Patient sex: F
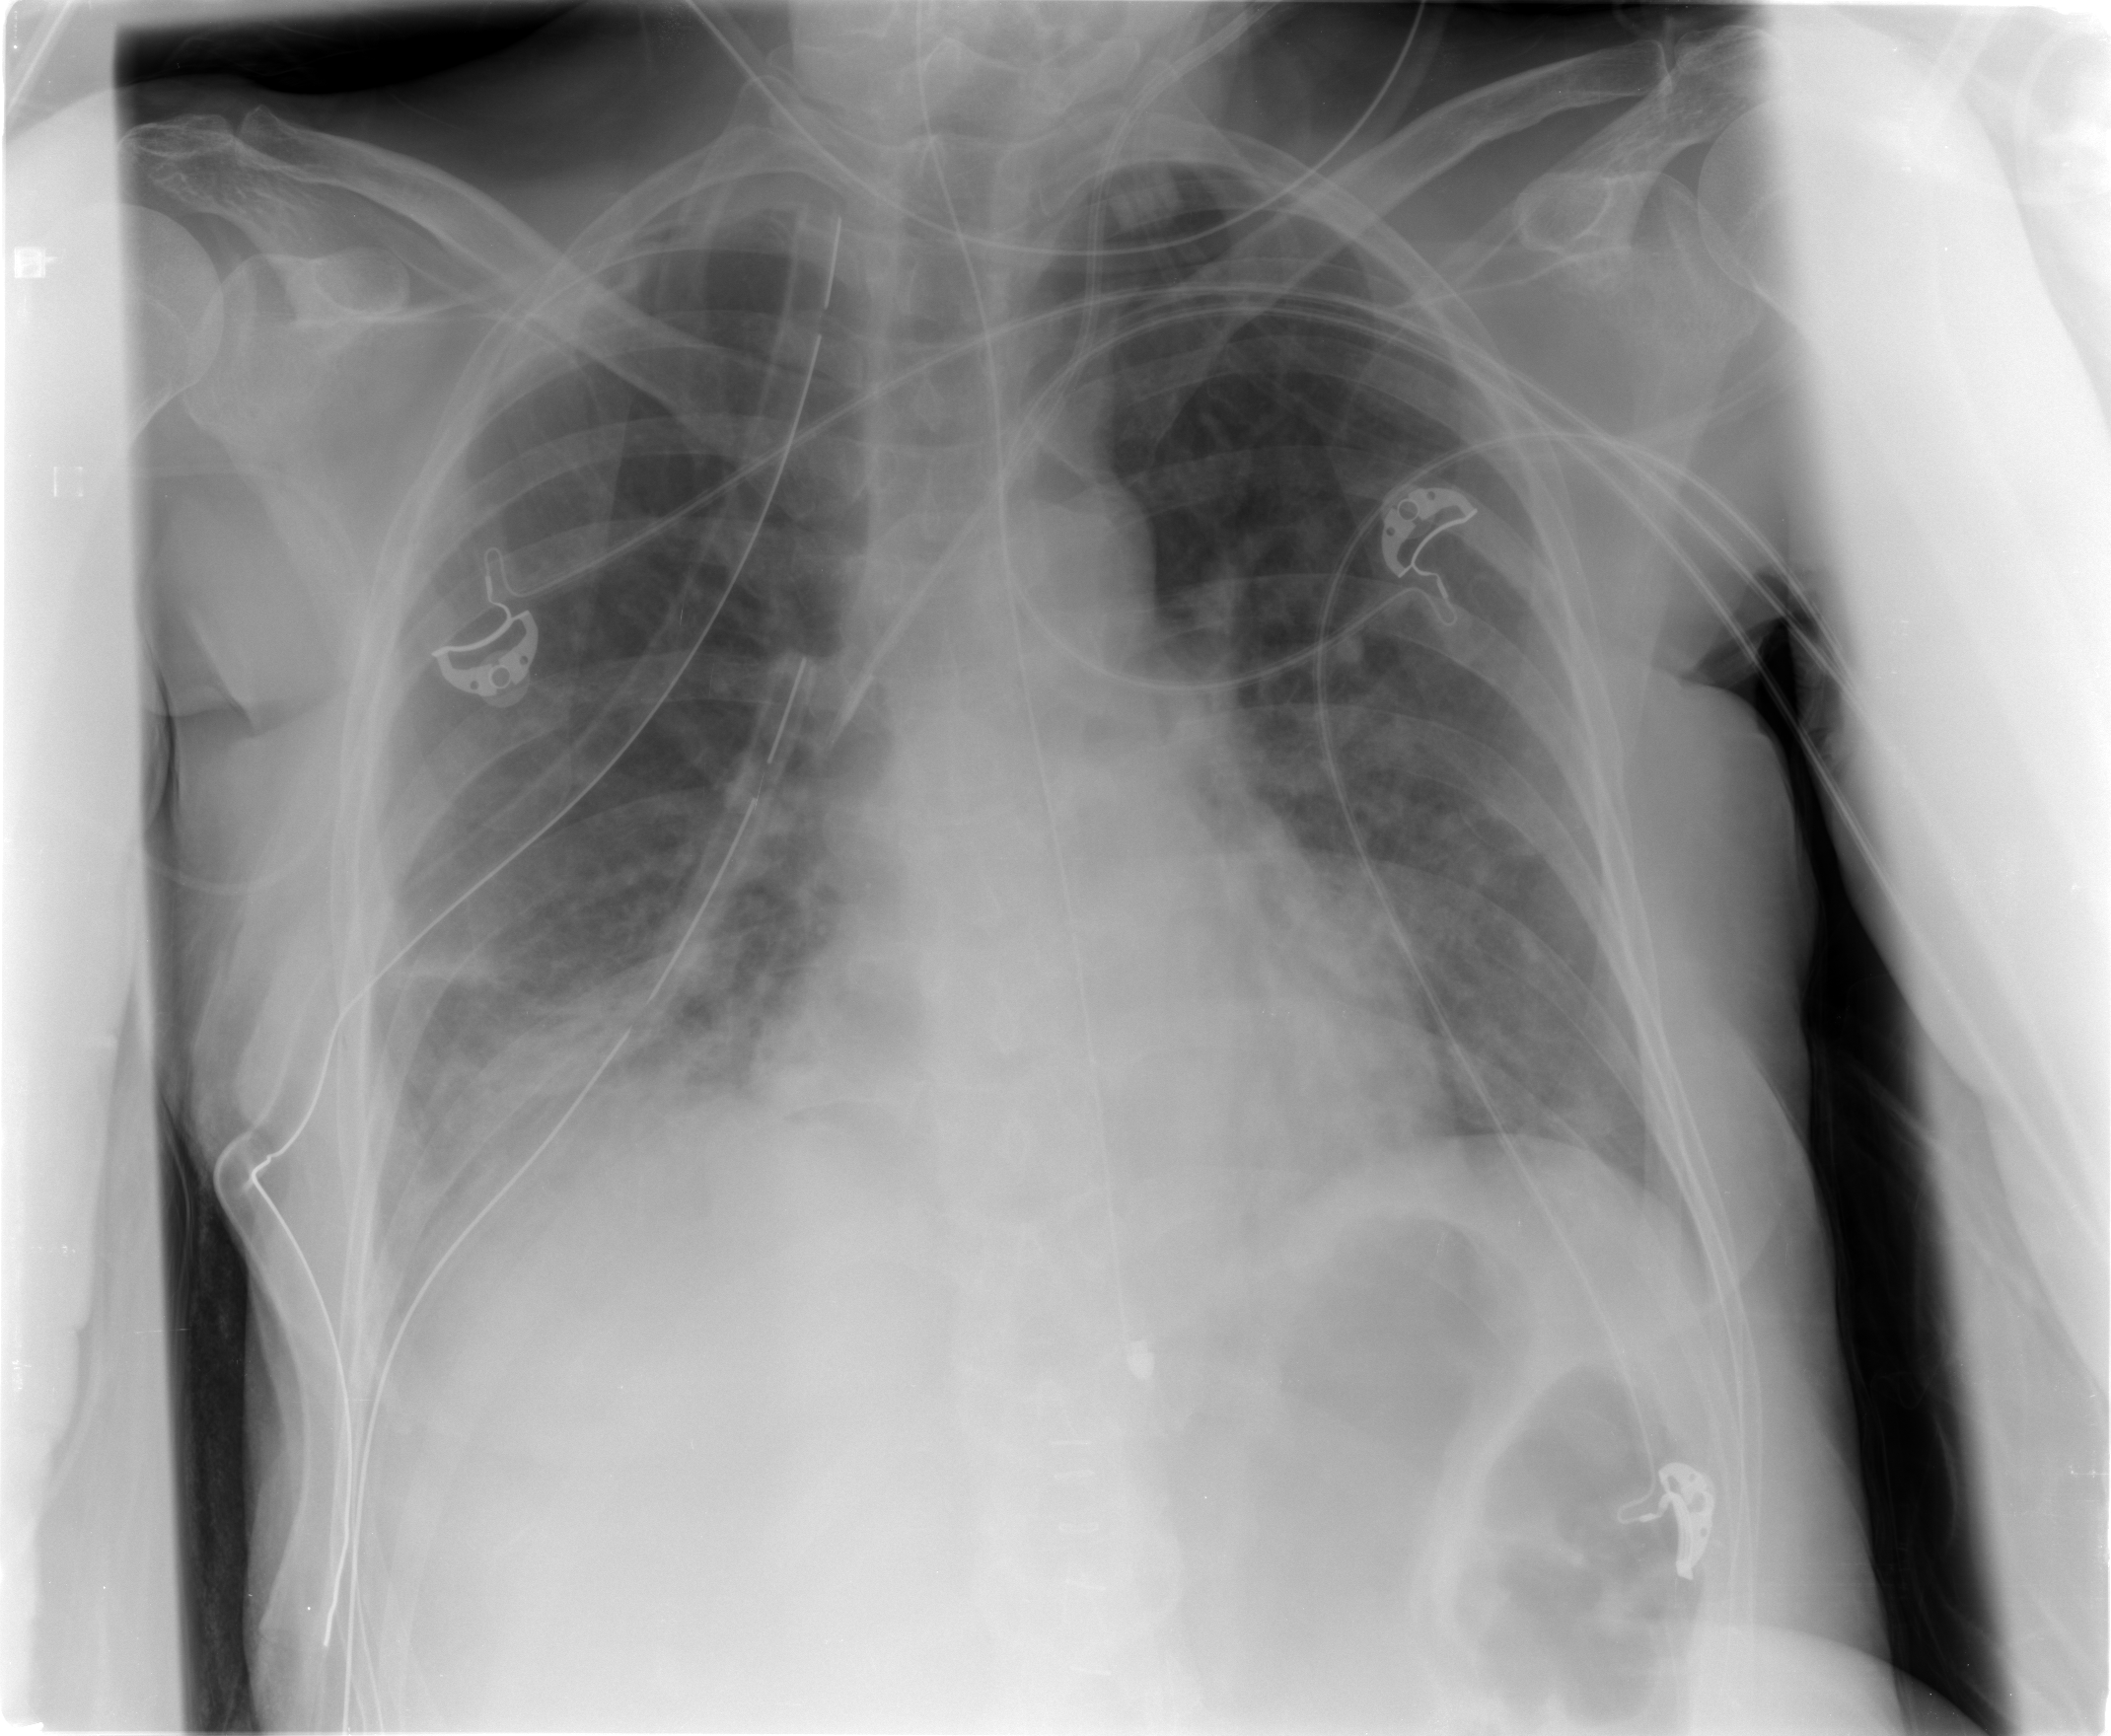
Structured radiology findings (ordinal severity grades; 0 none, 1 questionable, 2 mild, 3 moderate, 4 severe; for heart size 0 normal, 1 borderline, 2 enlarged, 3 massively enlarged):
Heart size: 0
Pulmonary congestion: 2
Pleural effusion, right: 2
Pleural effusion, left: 0
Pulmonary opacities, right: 2
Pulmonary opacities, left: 2
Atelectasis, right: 2
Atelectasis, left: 2